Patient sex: F
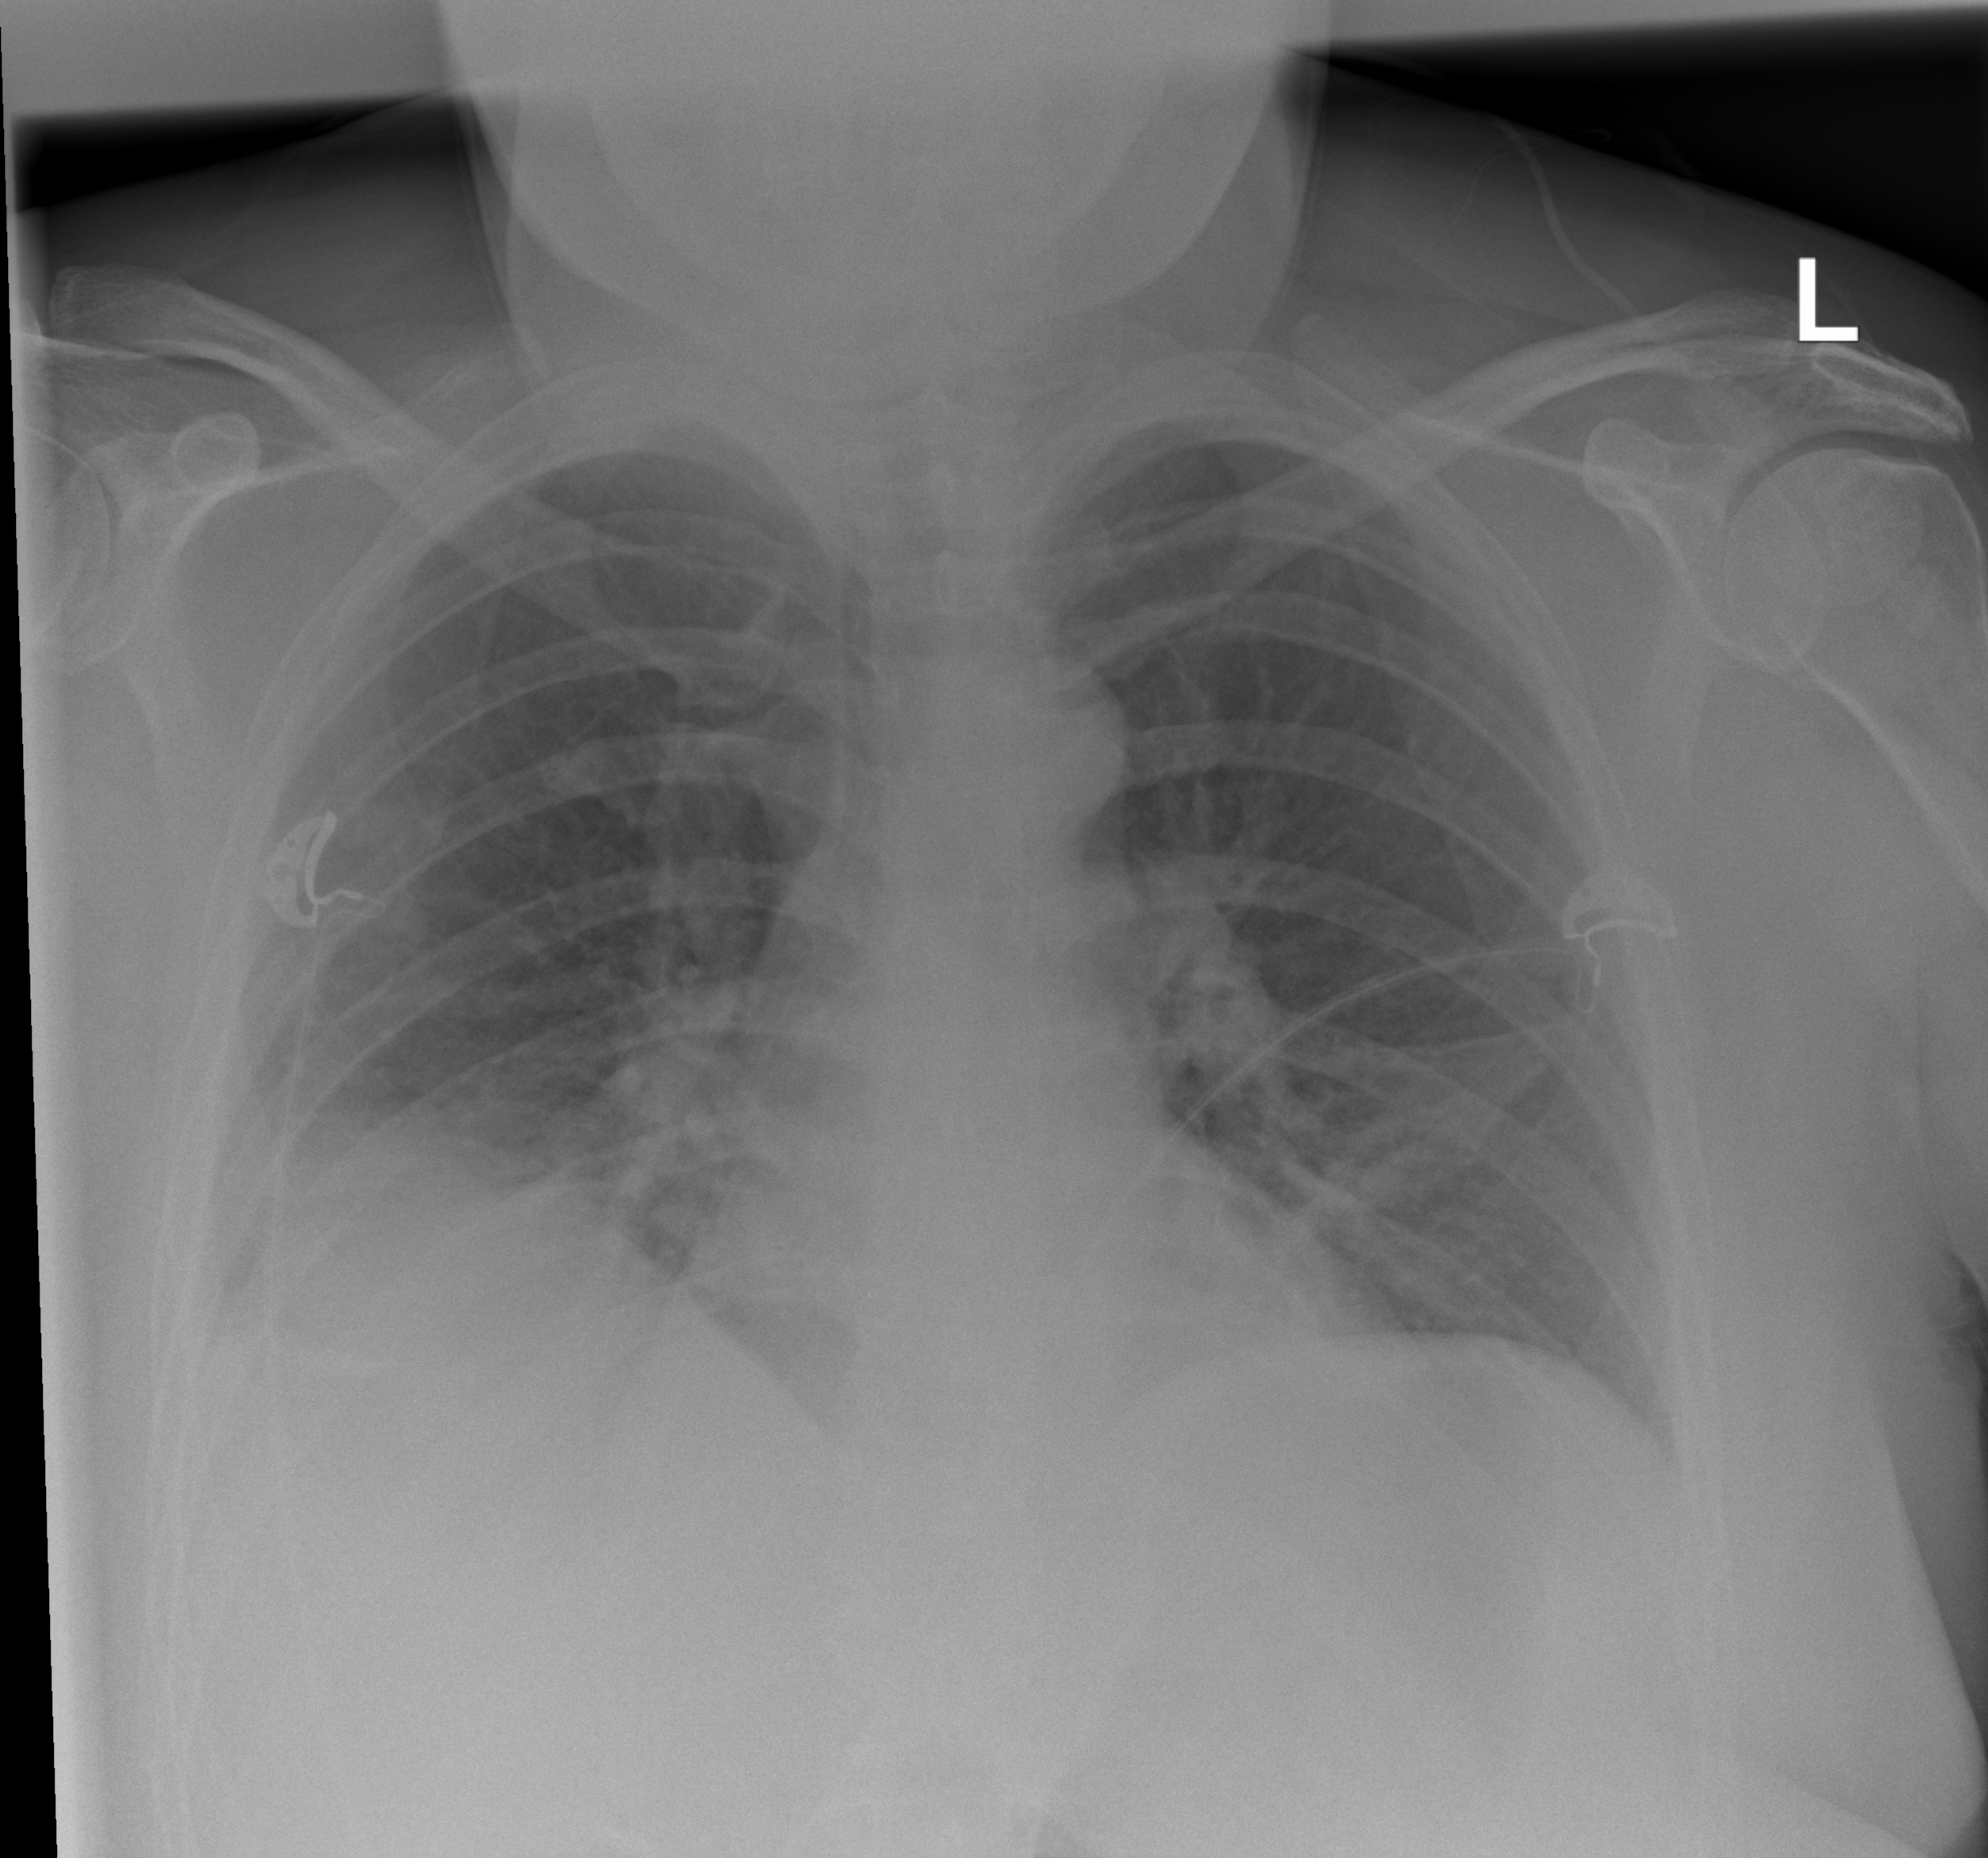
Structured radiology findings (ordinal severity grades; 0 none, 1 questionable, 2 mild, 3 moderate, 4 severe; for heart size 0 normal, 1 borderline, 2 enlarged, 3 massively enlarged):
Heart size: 1
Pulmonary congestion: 0
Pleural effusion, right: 2
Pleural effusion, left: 0
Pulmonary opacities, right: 1
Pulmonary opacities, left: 0
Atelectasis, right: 2
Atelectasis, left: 2